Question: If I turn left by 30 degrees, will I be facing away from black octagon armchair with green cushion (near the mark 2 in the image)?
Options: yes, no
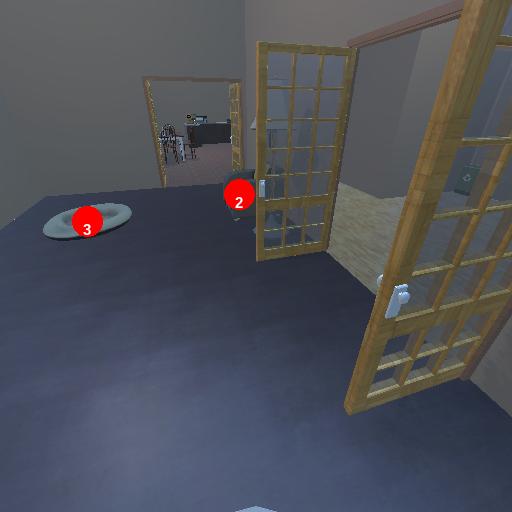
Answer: yes